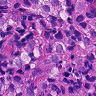
Metastatic tissue present: yes